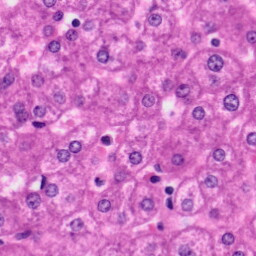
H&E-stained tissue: Liver